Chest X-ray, AP view. Patient: 20 years old, sex F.
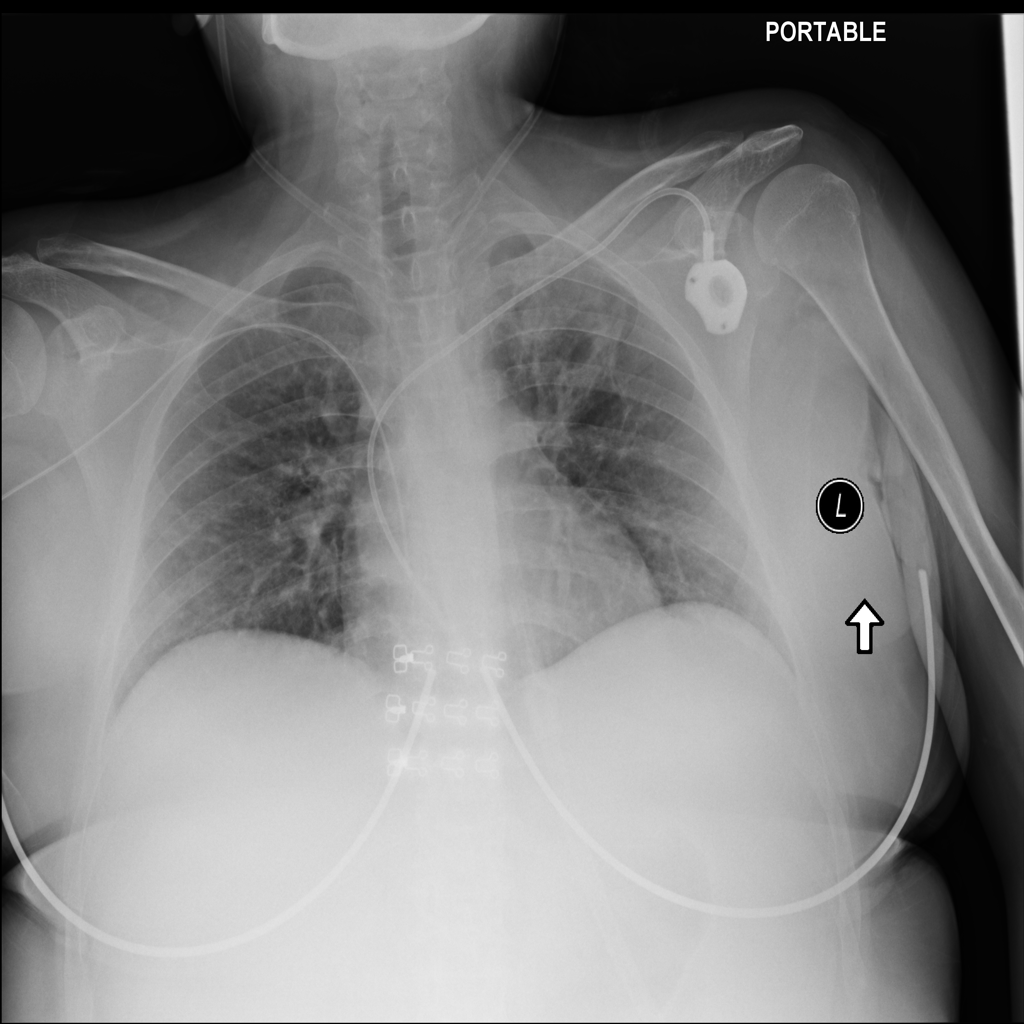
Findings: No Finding